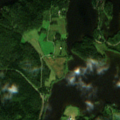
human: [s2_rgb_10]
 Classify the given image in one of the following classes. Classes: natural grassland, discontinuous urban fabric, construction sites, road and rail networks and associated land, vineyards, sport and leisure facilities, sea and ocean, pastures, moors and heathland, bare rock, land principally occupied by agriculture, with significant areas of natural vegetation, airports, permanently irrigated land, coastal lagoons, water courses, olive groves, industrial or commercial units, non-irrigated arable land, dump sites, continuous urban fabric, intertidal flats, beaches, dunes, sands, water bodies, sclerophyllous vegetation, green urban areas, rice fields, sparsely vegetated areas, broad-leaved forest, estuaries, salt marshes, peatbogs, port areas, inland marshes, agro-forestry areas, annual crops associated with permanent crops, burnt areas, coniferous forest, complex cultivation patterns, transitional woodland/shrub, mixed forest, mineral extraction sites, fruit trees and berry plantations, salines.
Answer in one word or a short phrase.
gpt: land principally occupied by agriculture, with significant areas of natural vegetation, mixed forest, water bodies